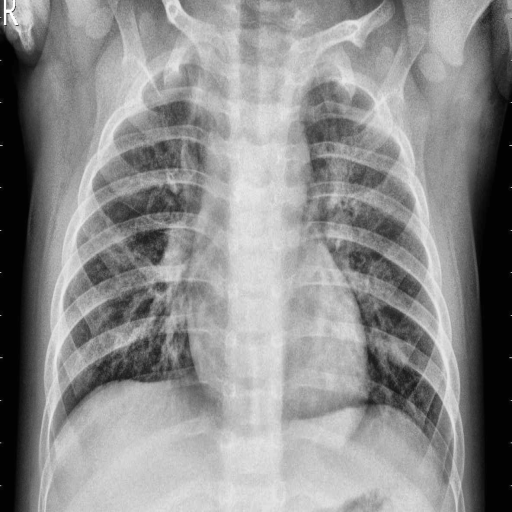
Finding: PNEUMONIA